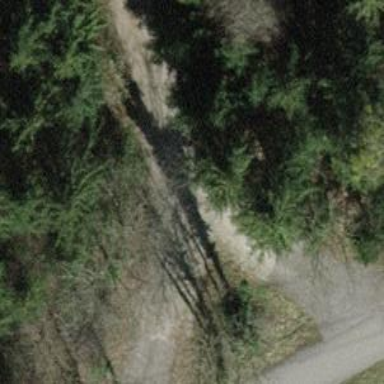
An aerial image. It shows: Compacted track road with grade3 tracktype.